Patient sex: M
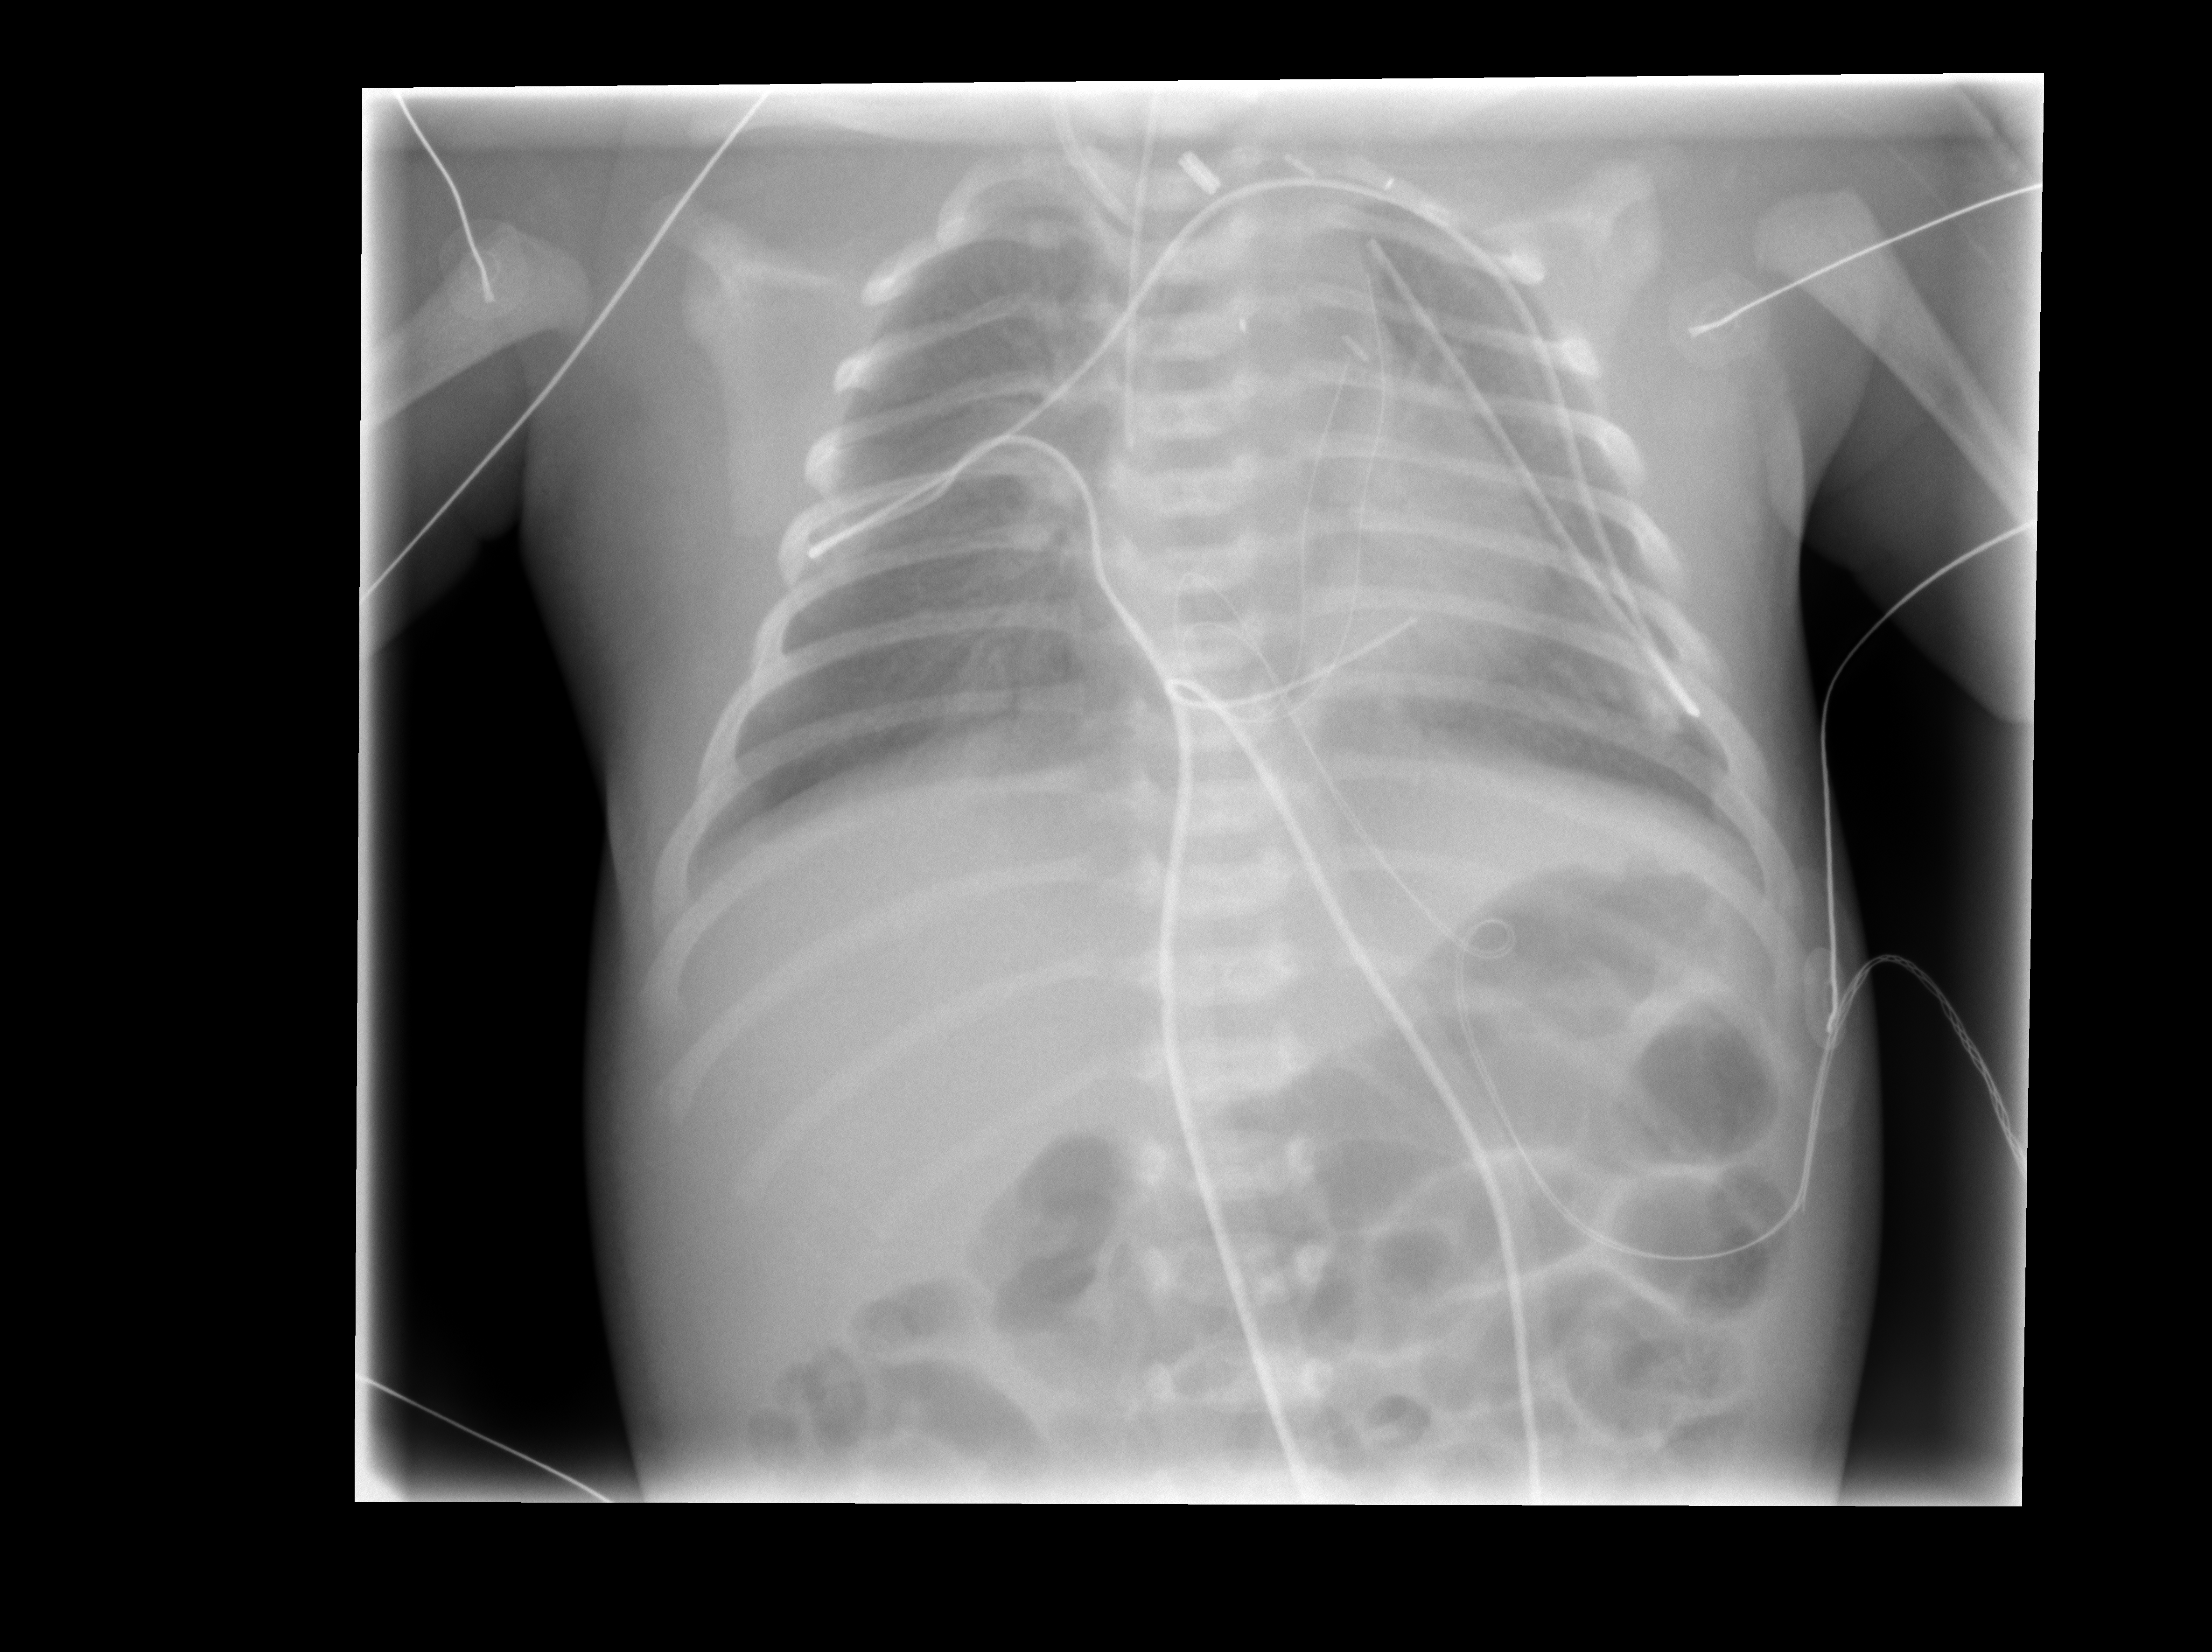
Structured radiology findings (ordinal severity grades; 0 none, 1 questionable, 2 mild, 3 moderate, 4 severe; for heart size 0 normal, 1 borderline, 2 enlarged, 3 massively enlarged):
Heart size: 0
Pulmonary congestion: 0
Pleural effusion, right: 0
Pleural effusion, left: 0
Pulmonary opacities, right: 0
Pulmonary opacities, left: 0
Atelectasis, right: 2
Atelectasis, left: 2